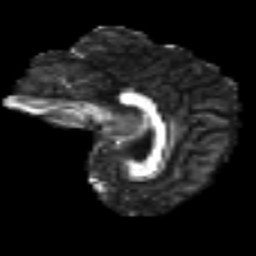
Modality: FA
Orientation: sagittal
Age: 33
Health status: ill
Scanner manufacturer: philips
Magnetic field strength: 3 T
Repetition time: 9 s
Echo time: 0.127 s